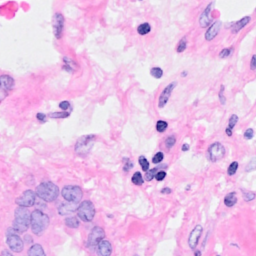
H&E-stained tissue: Breast